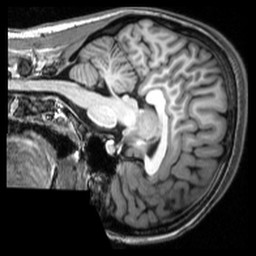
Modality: T1w
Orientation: sagittal
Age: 21
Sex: female
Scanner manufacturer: siemens
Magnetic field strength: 3 T
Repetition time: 2.53 s
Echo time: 0.00339 s